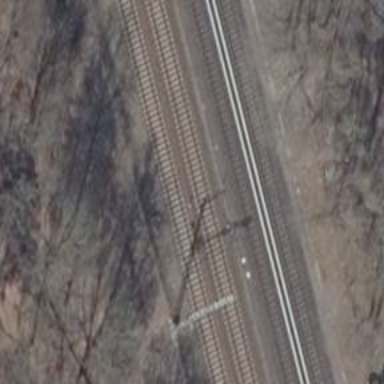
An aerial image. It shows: Railway signal.